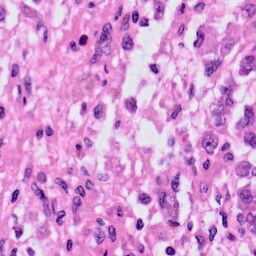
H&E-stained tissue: Skin